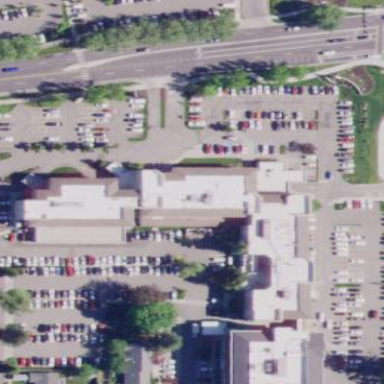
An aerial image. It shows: Clinic building offering healthcare services.